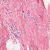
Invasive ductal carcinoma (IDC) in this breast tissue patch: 0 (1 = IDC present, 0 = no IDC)